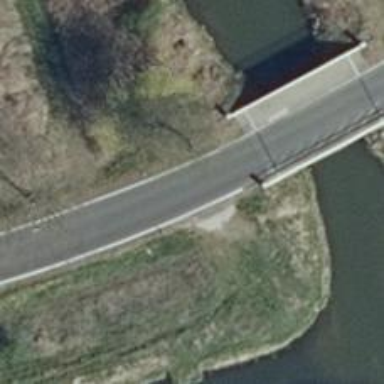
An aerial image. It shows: Secondary road with bridge.